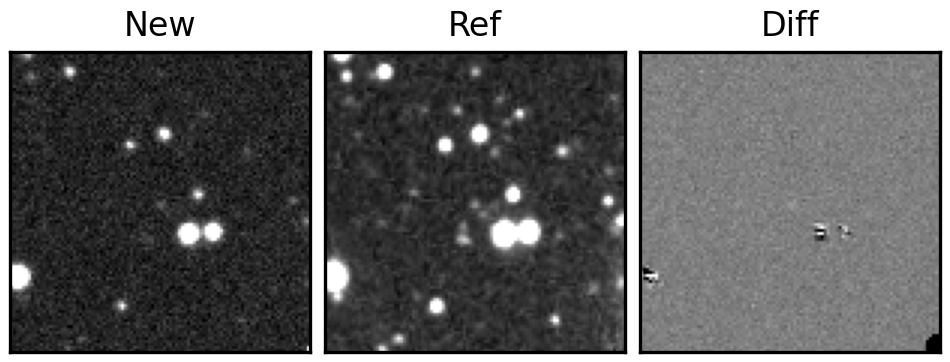
Label: real